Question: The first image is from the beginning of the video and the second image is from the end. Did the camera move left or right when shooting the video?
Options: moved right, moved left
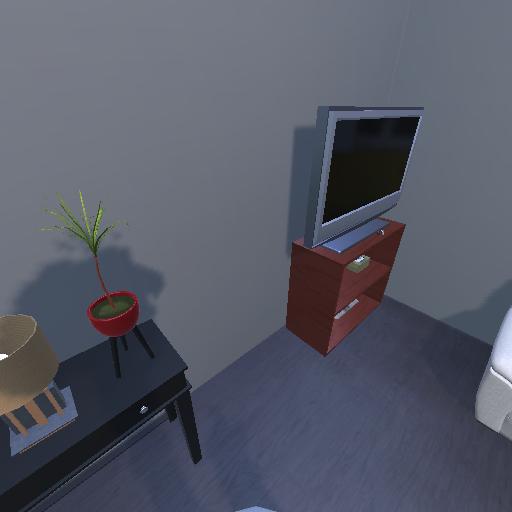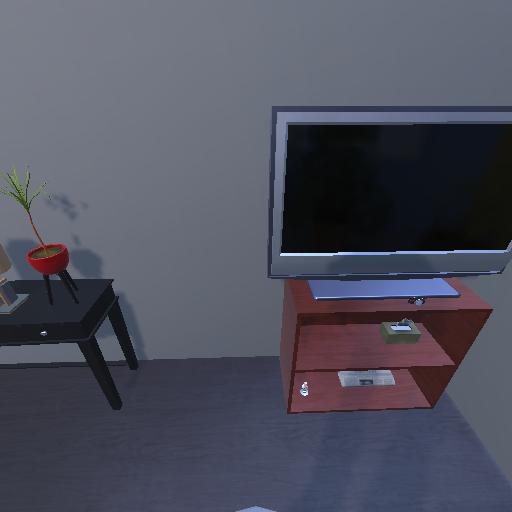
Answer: moved right